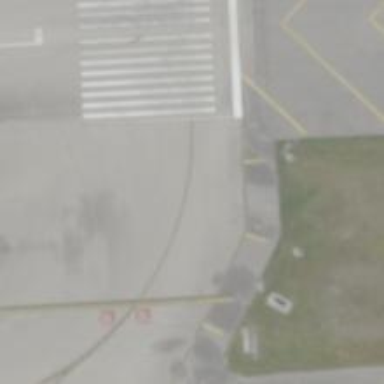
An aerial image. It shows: Image of taxiway at airport.